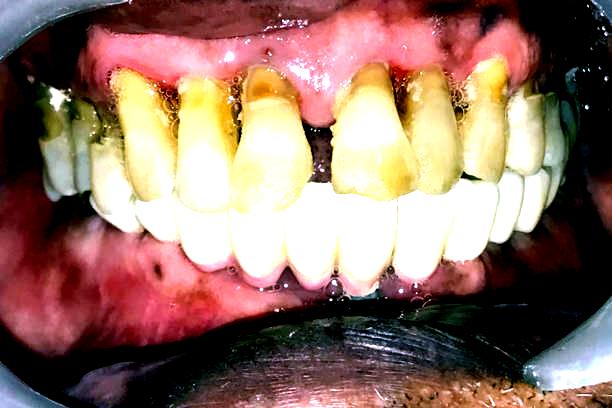
Condition: Calculus